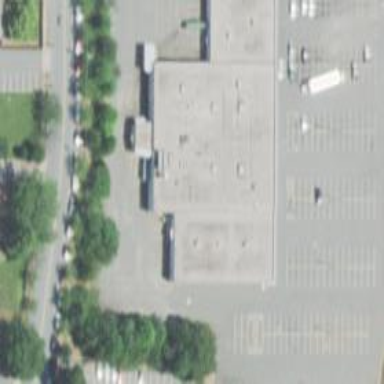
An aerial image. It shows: Supermarket.